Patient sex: M
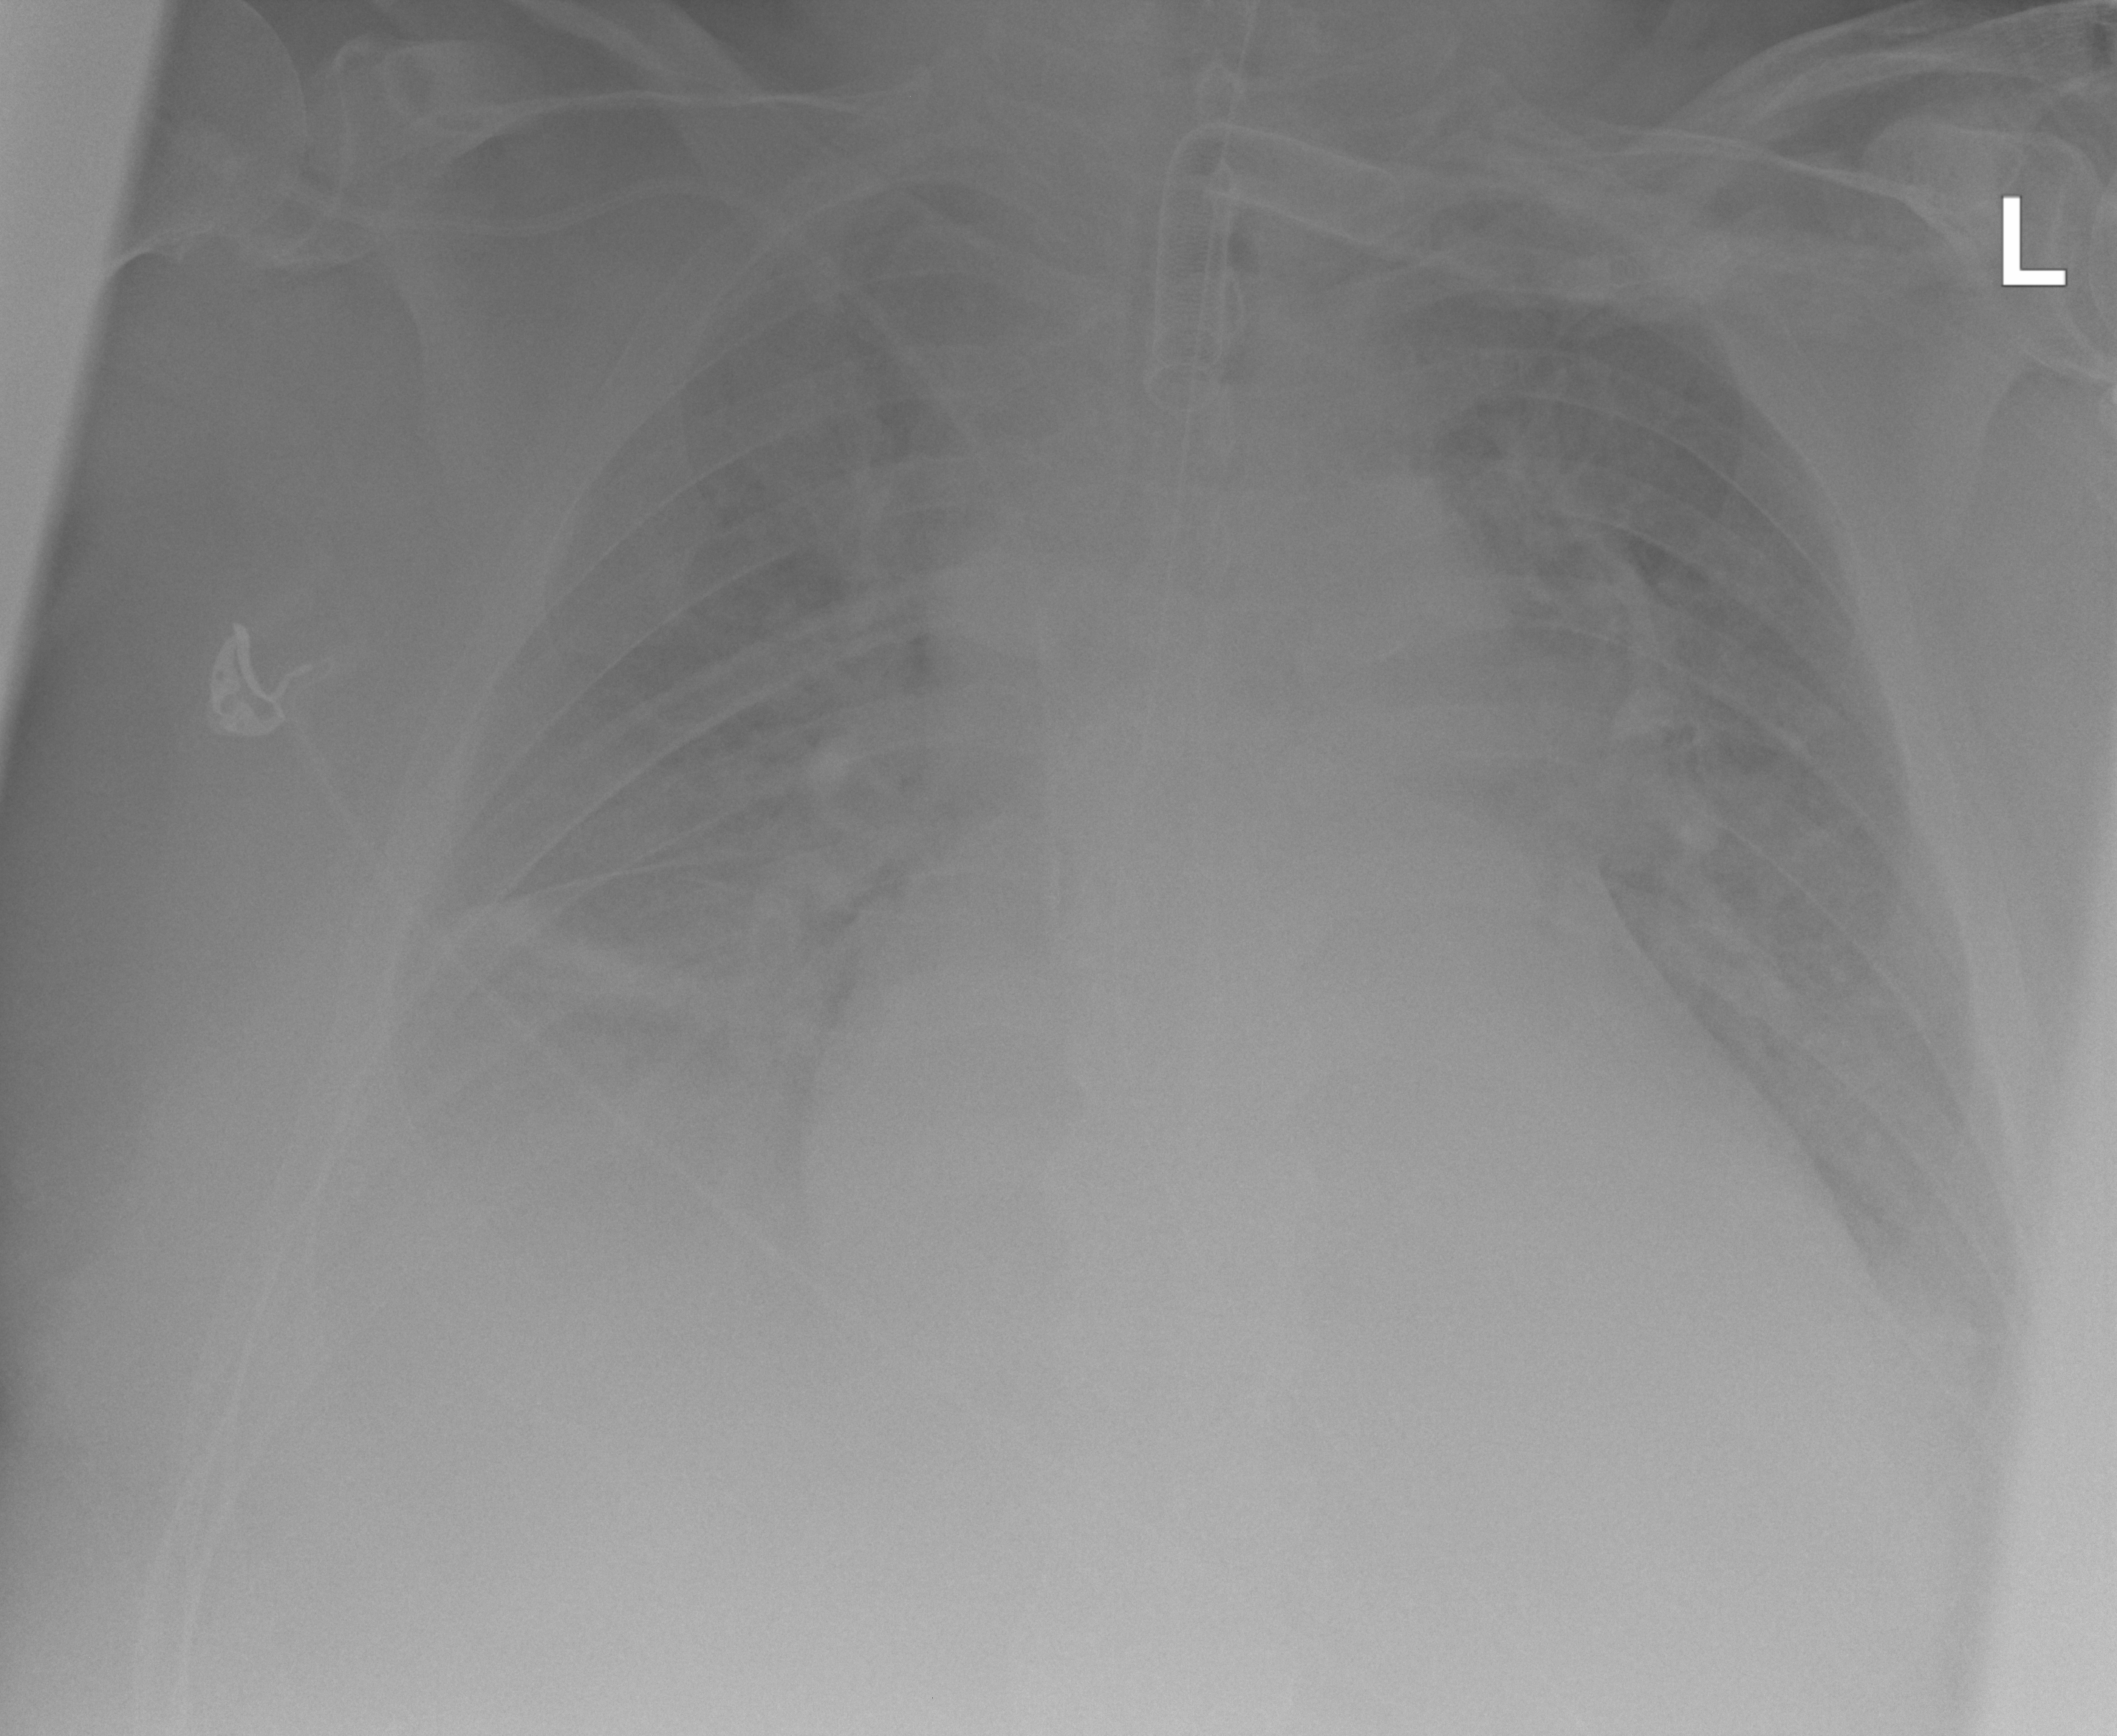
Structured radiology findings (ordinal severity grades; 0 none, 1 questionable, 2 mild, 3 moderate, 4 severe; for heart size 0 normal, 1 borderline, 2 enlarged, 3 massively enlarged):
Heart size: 2
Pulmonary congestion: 3
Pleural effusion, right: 3
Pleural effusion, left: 3
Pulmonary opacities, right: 1
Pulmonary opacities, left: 1
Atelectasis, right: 3
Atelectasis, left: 3